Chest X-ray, PA view. Patient: 50 years old, sex F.
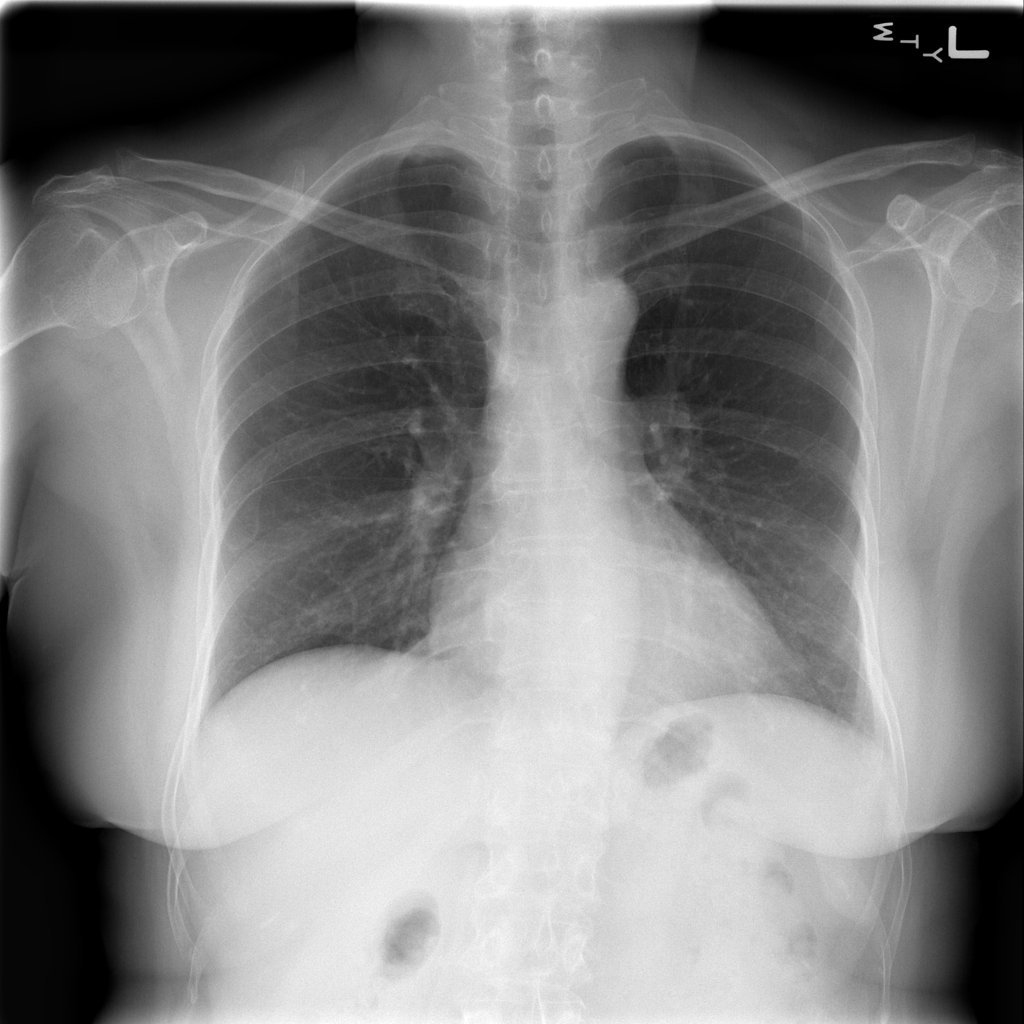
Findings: Infiltration